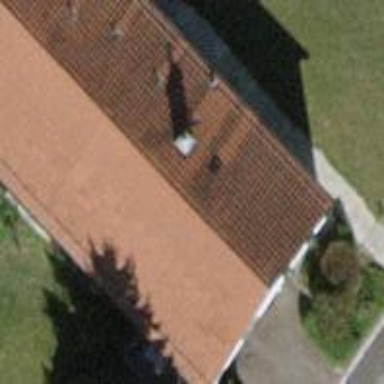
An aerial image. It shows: Building with tile roof.